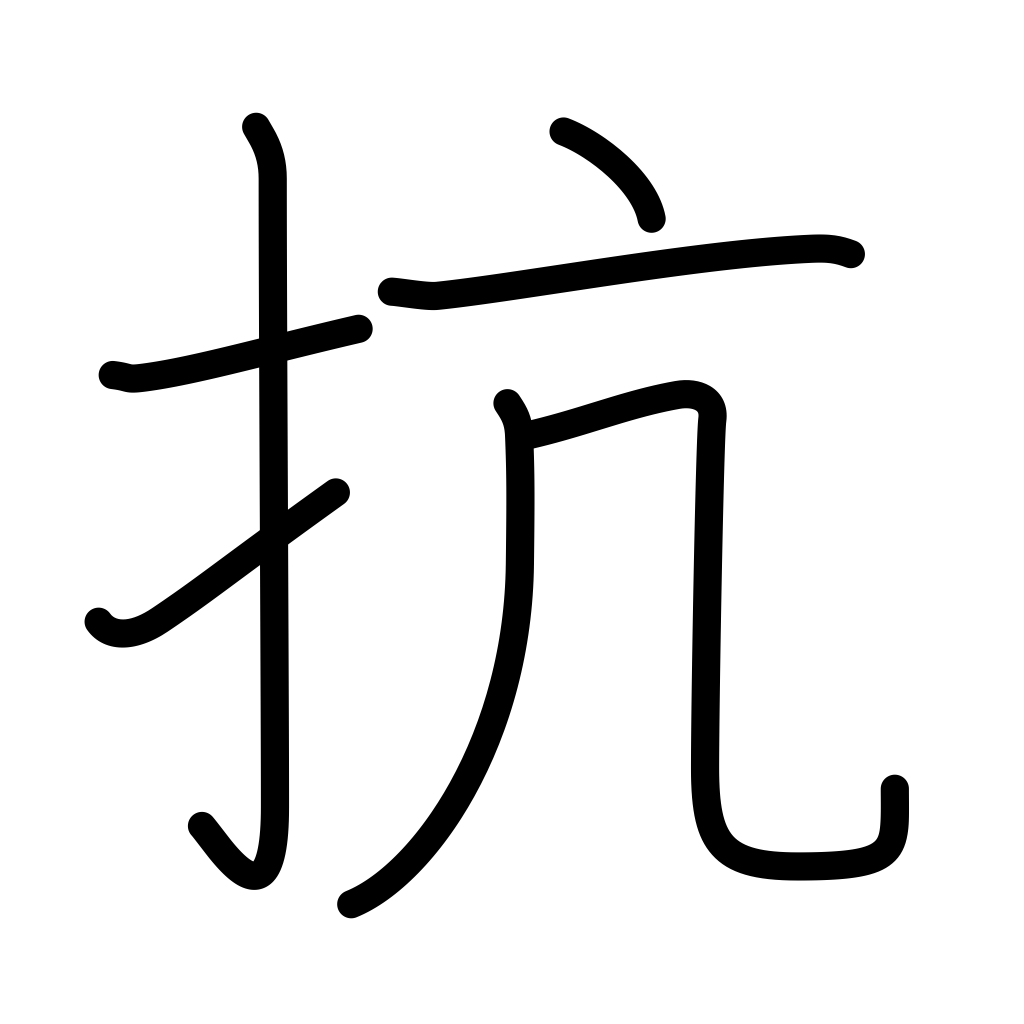
Meaning: confront, resist, defy, oppose